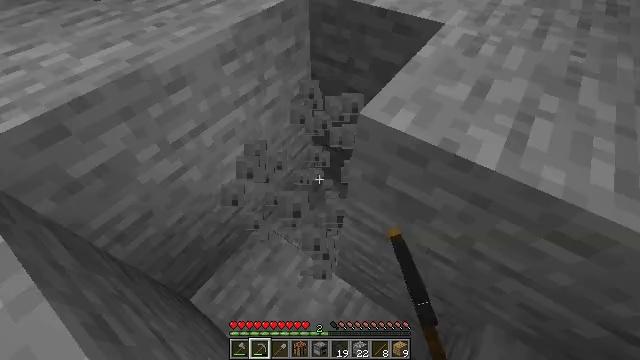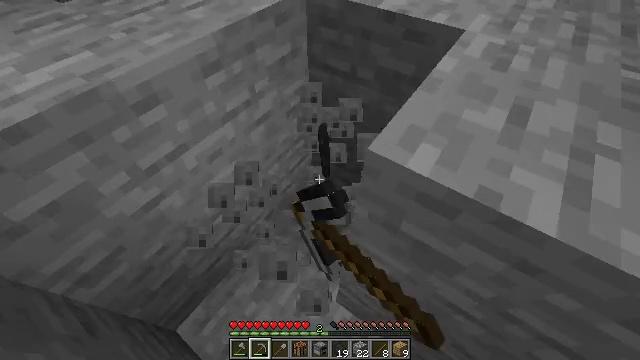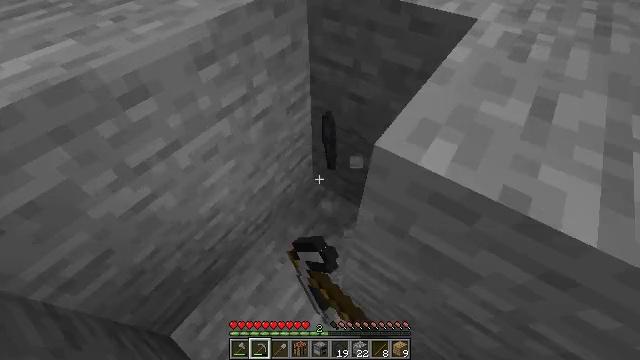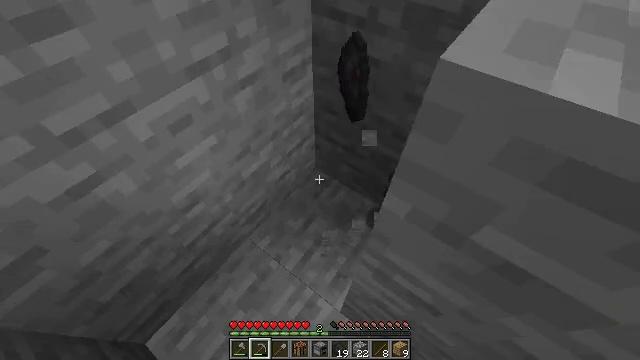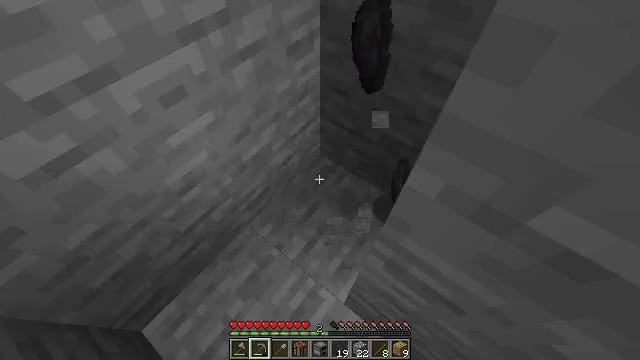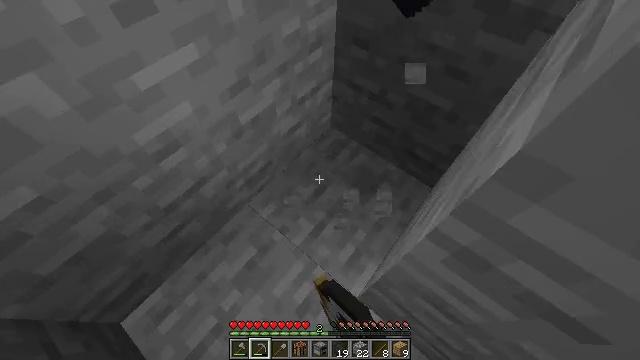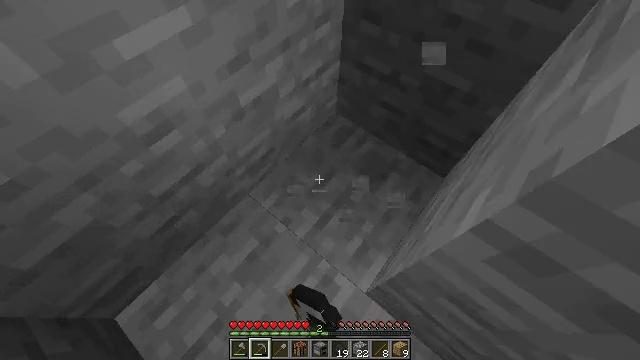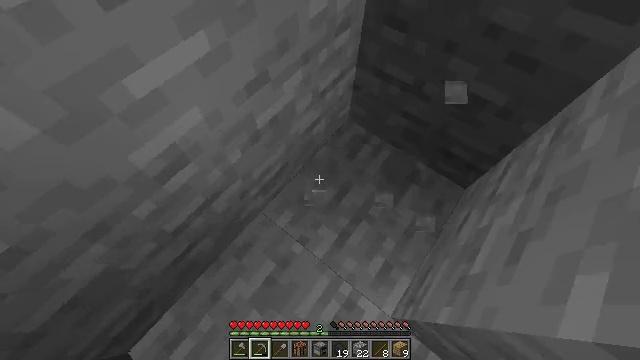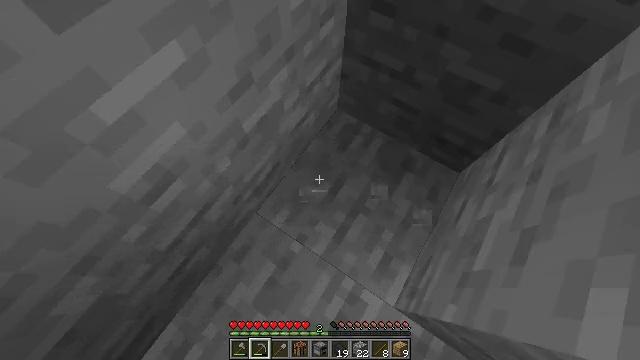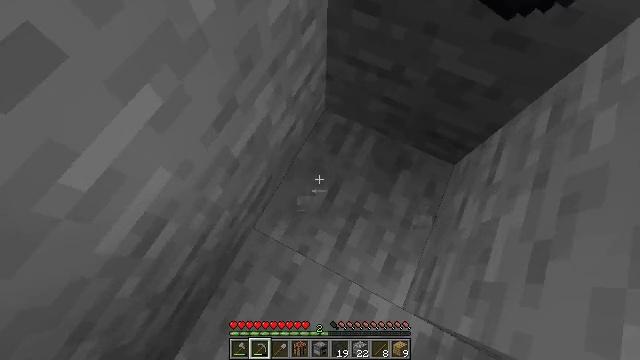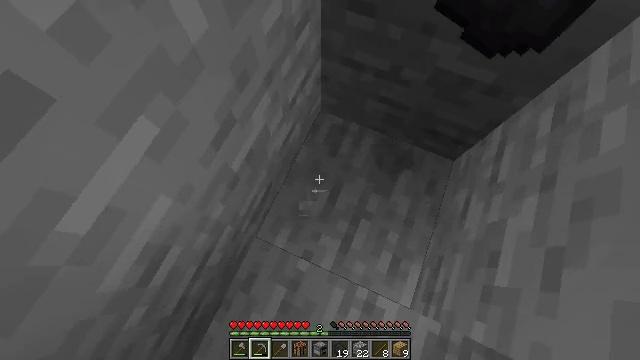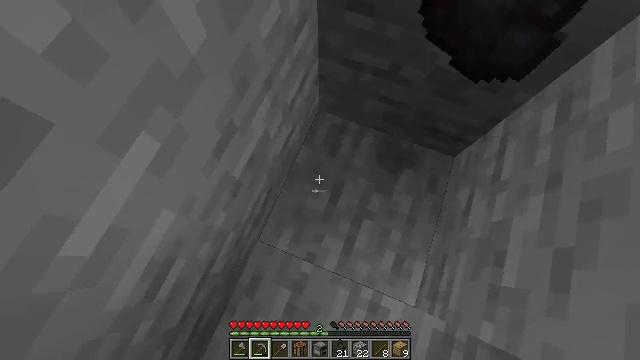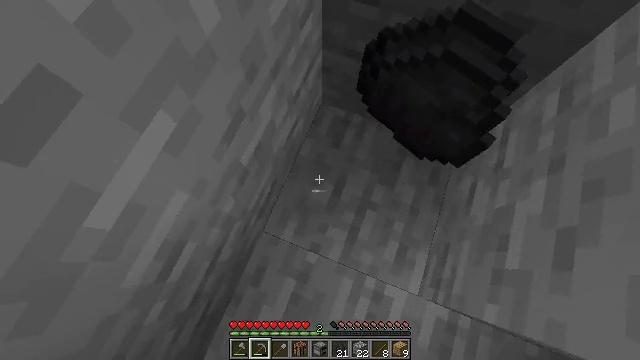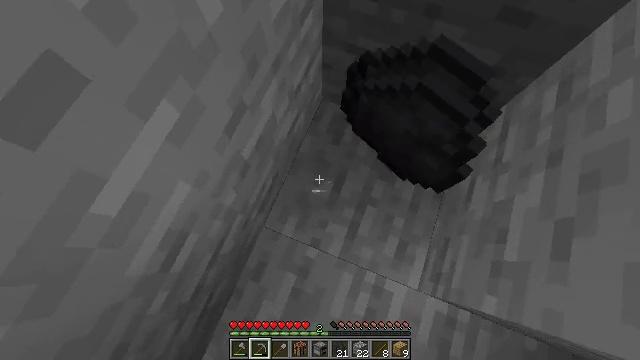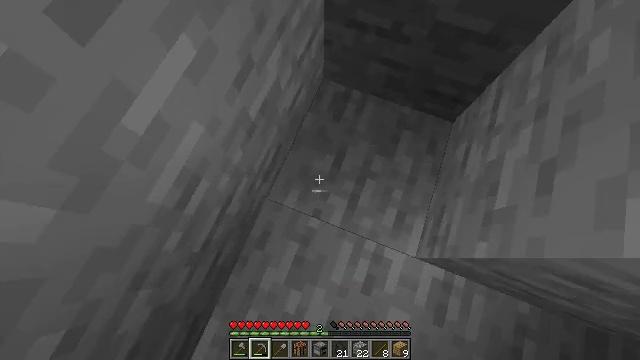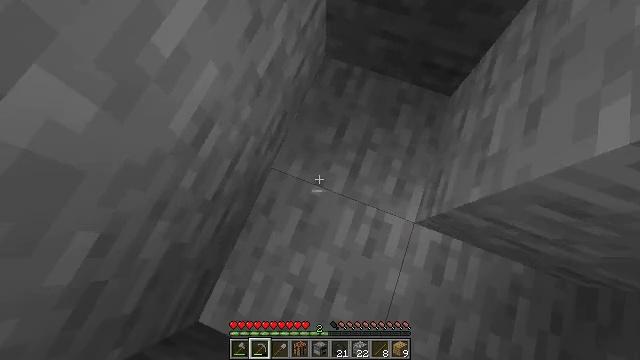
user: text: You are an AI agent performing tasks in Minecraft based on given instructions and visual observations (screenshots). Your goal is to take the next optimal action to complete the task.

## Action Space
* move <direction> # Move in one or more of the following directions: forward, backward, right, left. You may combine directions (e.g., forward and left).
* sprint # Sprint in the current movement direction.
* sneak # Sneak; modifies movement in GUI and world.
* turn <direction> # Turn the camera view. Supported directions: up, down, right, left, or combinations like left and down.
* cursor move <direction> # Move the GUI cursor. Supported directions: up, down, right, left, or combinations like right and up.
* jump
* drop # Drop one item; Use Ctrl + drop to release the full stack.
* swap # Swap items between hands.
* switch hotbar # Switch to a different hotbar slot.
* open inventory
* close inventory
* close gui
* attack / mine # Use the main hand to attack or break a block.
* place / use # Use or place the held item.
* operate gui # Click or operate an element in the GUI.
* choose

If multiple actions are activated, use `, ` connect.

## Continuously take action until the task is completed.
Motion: motion action
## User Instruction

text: Mine the pumpkin from the ground.
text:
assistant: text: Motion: move forward, attack / mine
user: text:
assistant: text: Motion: move forward, attack / mine
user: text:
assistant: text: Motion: move forward, turn left and down, attack / mine
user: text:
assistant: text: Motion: move forward, turn left and down, attack / mine
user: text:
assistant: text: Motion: move forward, turn left and down, attack / mine
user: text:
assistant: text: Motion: move forward, turn down
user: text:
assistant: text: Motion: move forward, turn right and down
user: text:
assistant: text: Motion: move forward, turn right and down
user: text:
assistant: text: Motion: turn right and down
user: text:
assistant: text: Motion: turn right and down
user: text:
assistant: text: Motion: turn right
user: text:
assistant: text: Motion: move back
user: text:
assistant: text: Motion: move back
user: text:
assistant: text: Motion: move back
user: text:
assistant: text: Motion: move back
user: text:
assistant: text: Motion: move back
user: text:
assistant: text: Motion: move back, turn left
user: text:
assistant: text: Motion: move back, turn left and up
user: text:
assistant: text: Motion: move back and move right, turn left and up
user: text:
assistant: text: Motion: move back and move right, turn left and up
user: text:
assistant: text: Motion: move back and move right, turn left and up
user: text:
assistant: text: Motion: move back and move right, turn left and up
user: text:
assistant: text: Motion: move left, turn left
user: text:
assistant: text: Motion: move left, turn left and up
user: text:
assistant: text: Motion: move forward and move left, turn left and up
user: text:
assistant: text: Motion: move forward and move left, turn left and up, jump
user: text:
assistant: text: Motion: move forward and move left, turn left and up, jump
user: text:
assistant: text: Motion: move forward and move left, turn left and up, jump
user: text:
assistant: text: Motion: move forward and move left, turn left and up
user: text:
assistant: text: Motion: move forward and move left, turn left and up